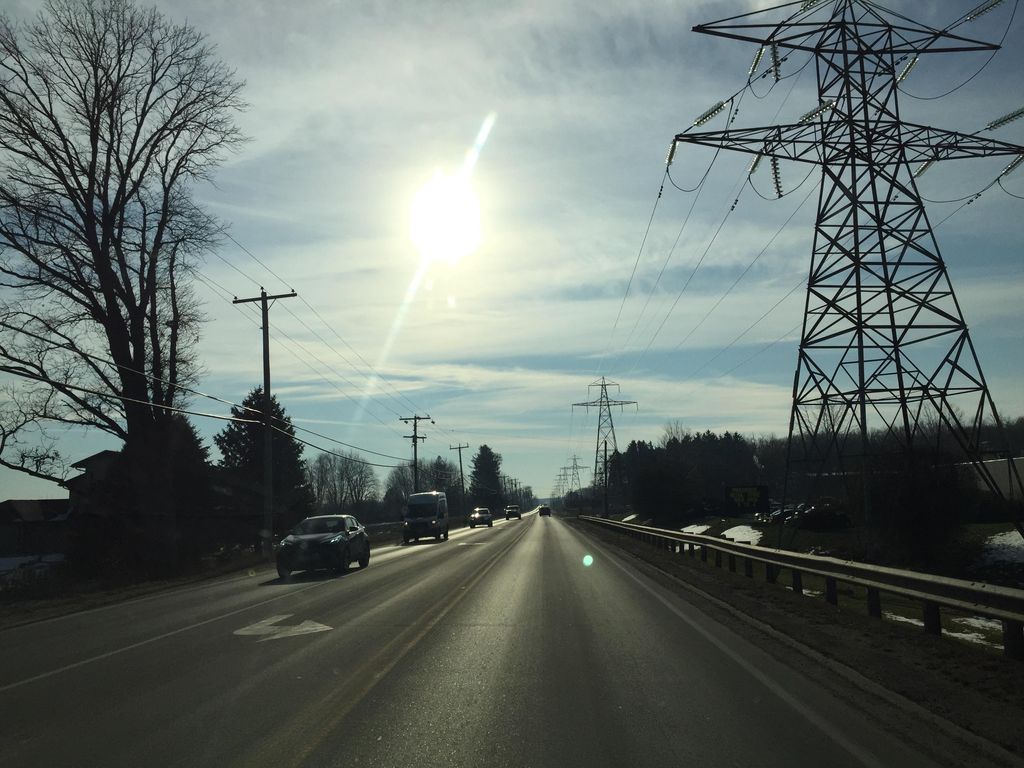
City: kitchener-waterloo